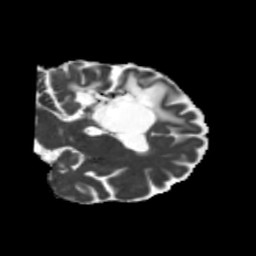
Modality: MD
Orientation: coronal
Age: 31
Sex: female
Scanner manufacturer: siemens
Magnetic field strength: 3 T
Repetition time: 5.25 s
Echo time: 0.08 s